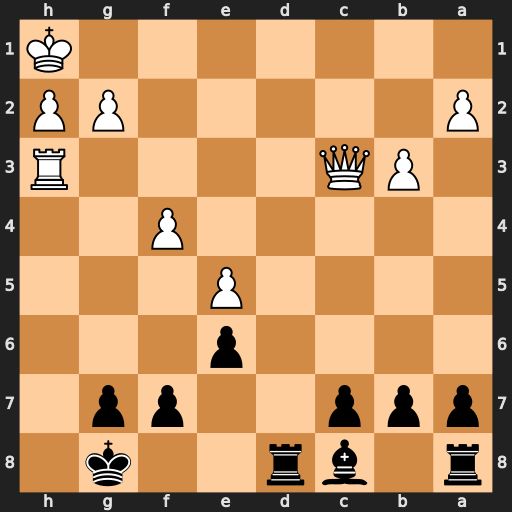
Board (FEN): r1br2k1/ppp2pp1/4p3/4P3/5P2/1PQ4R/P5PP/7K
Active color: b
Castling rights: -
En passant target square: -
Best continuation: Rd1+ Qe1 Rxe1#